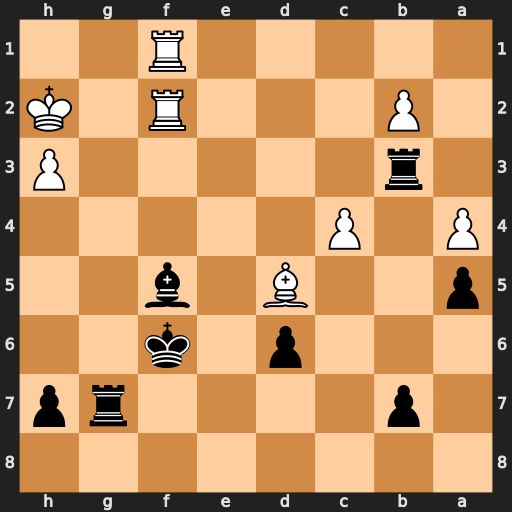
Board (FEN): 8/1p4rp/3p1k2/p2B1b2/P1P5/1r5P/1P3R1K/5R2
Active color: b
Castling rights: -
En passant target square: -
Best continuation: Rxh3#